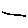
Label: line